Question: When the of a row of my reports gets too long for a single page, it gets continued on the next page, however, the border gets cut off as seen in this image.
Any ideas?
I'm using 'JRPdfExporter' for exporting reports to PDF.

UPDATED:
'''
DynamicReport dynamicReport;
...
fastReportBuilder.setPageSizeAndOrientation(Page.Page_A4_Landscape());
fastReportBuilder.setUseFullPageWidth(true);
//margin 50
fastReportBuilder.setMargins(MARGIN, MARGIN, MARGIN, MARGIN);
fastReportBuilder.setDefaultStyles(getTitleStyle(), null, getColumnHeaderStyle(), getColumnDetailsStyle());
private Style getColumnHeaderStyle() {
Style hStyle = new Style();
hStyle.setBorder(Border.THIN());
hStyle.setTransparent(false);
hStyle.setBackgroundColor(new Color(0, 142, 175));
hStyle.setTextColor(Color.WHITE);
hStyle.setHorizontalAlign(HorizontalAlign.CENTER);
hStyle.setVerticalAlign(VerticalAlign.MIDDLE);
hStyle.setFont(new Font(10, MY_FONT, false));
return hStyle;
}
private Style getColumnDetailsStyle() {
Style cStyle = new Style();
cStyle.setBorder(Border.THIN());
cStyle.setFont(new Font(10, MY_FONT, false));
cStyle.setVerticalAlign(VerticalAlign.TOP);
return cStyle;
}
'''
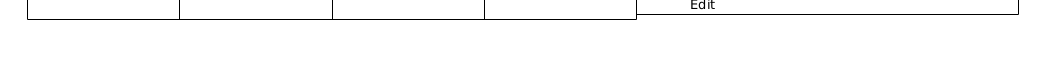
Answer: <URL> gave me an idea.
I ended up extending the JRPdfExporter. For some reason, when the data gets cut and continued on the next page, the cell box border's height and bottom where the data gets cut off are mismatched on its neighbor cell on the left. To fix this, I'm storing the previous cell borders data, so when it reached the mismatched cell border data, it can be corrected.
'''
import com.lowagie.text.Rectangle;
import com.lowagie.text.pdf.PdfContentByte;
import net.sf.jasperreports.engine.JRLineBox;
import net.sf.jasperreports.engine.JRPrintElement;
import net.sf.jasperreports.engine.export.JRPdfExporter;
import java.awt.*;
public class CustomPdfExporter extends JRPdfExporter {
private float previousTop;
private float previousHeight;
private float prevY1;
private float prevY2;
private static final float FLOAT_ZERO = 0F;
protected void exportBox(JRLineBox box, JRPrintElement element) {
if (!isBoxVisible(box)) return;
pdfContentByte.setLineCap(PdfContentByte.LINE_CAP_PROJECTING_SQUARE);
float x1 = element.getX() + getOffsetX();
float y1 = jasperPrint.getPageHeight() - element.getY() - getOffsetY();
float x2 = element.getX() + getOffsetX() + element.getWidth();
float y2 = jasperPrint.getPageHeight() - element.getY() - getOffsetY() - element.getHeight();
Rectangle r = new Rectangle(x1, y2, x2, y1);
if (previousTop == r.getTop() && previousHeight != r.getHeight()) {
r.setBottom(prevY2);
} else {
prevY2 = y2;
prevY1 = y1;
previousHeight = r.getHeight();
previousTop = r.getTop();
}
int borderFlag = 0;
float lineWidth = 0;
Color lineColor = null;
if (box.getLeftPen().getLineWidth().floatValue() > FLOAT_ZERO) {
borderFlag |= Rectangle.LEFT;
lineWidth = box.getLeftPen().getLineWidth().floatValue();
lineColor = box.getLeftPen().getLineColor();
}
if (box.getTopPen().getLineWidth().floatValue() > FLOAT_ZERO) {
borderFlag |= Rectangle.TOP;
if (lineWidth == 0) {
lineWidth = box.getTopPen().getLineWidth().floatValue();
lineColor = box.getTopPen().getLineColor();
}
}
if (box.getRightPen().getLineWidth().floatValue() > FLOAT_ZERO) {
borderFlag |= Rectangle.RIGHT;
if (lineWidth == 0) {
lineWidth = box.getRightPen().getLineWidth().floatValue();
lineColor = box.getRightPen().getLineColor();
}
}
if (box.getBottomPen().getLineWidth().floatValue() > FLOAT_ZERO) {
borderFlag |= Rectangle.BOTTOM;
if (lineWidth == 0) {
lineWidth = box.getBottomPen().getLineWidth().floatValue();
lineColor = box.getBottomPen().getLineColor();
}
}
r.setBorder(borderFlag);
r.setBorderColor(lineColor);
r.setBorderWidth(lineWidth);
pdfContentByte.rectangle(r);
pdfContentByte.stroke();
pdfContentByte.setLineDash(FLOAT_ZERO);
pdfContentByte.setLineCap(PdfContentByte.LINE_CAP_ROUND);
}
private boolean isBoxVisible(JRLineBox box) {
return box.getLeftPen().getLineWidth().floatValue() > FLOAT_ZERO
|| box.getTopPen().getLineWidth().floatValue() > FLOAT_ZERO
|| box.getRightPen().getLineWidth().floatValue() > FLOAT_ZERO
|| box.getBottomPen().getLineWidth().floatValue() > FLOAT_ZERO
;
}
}
'''